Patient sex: M
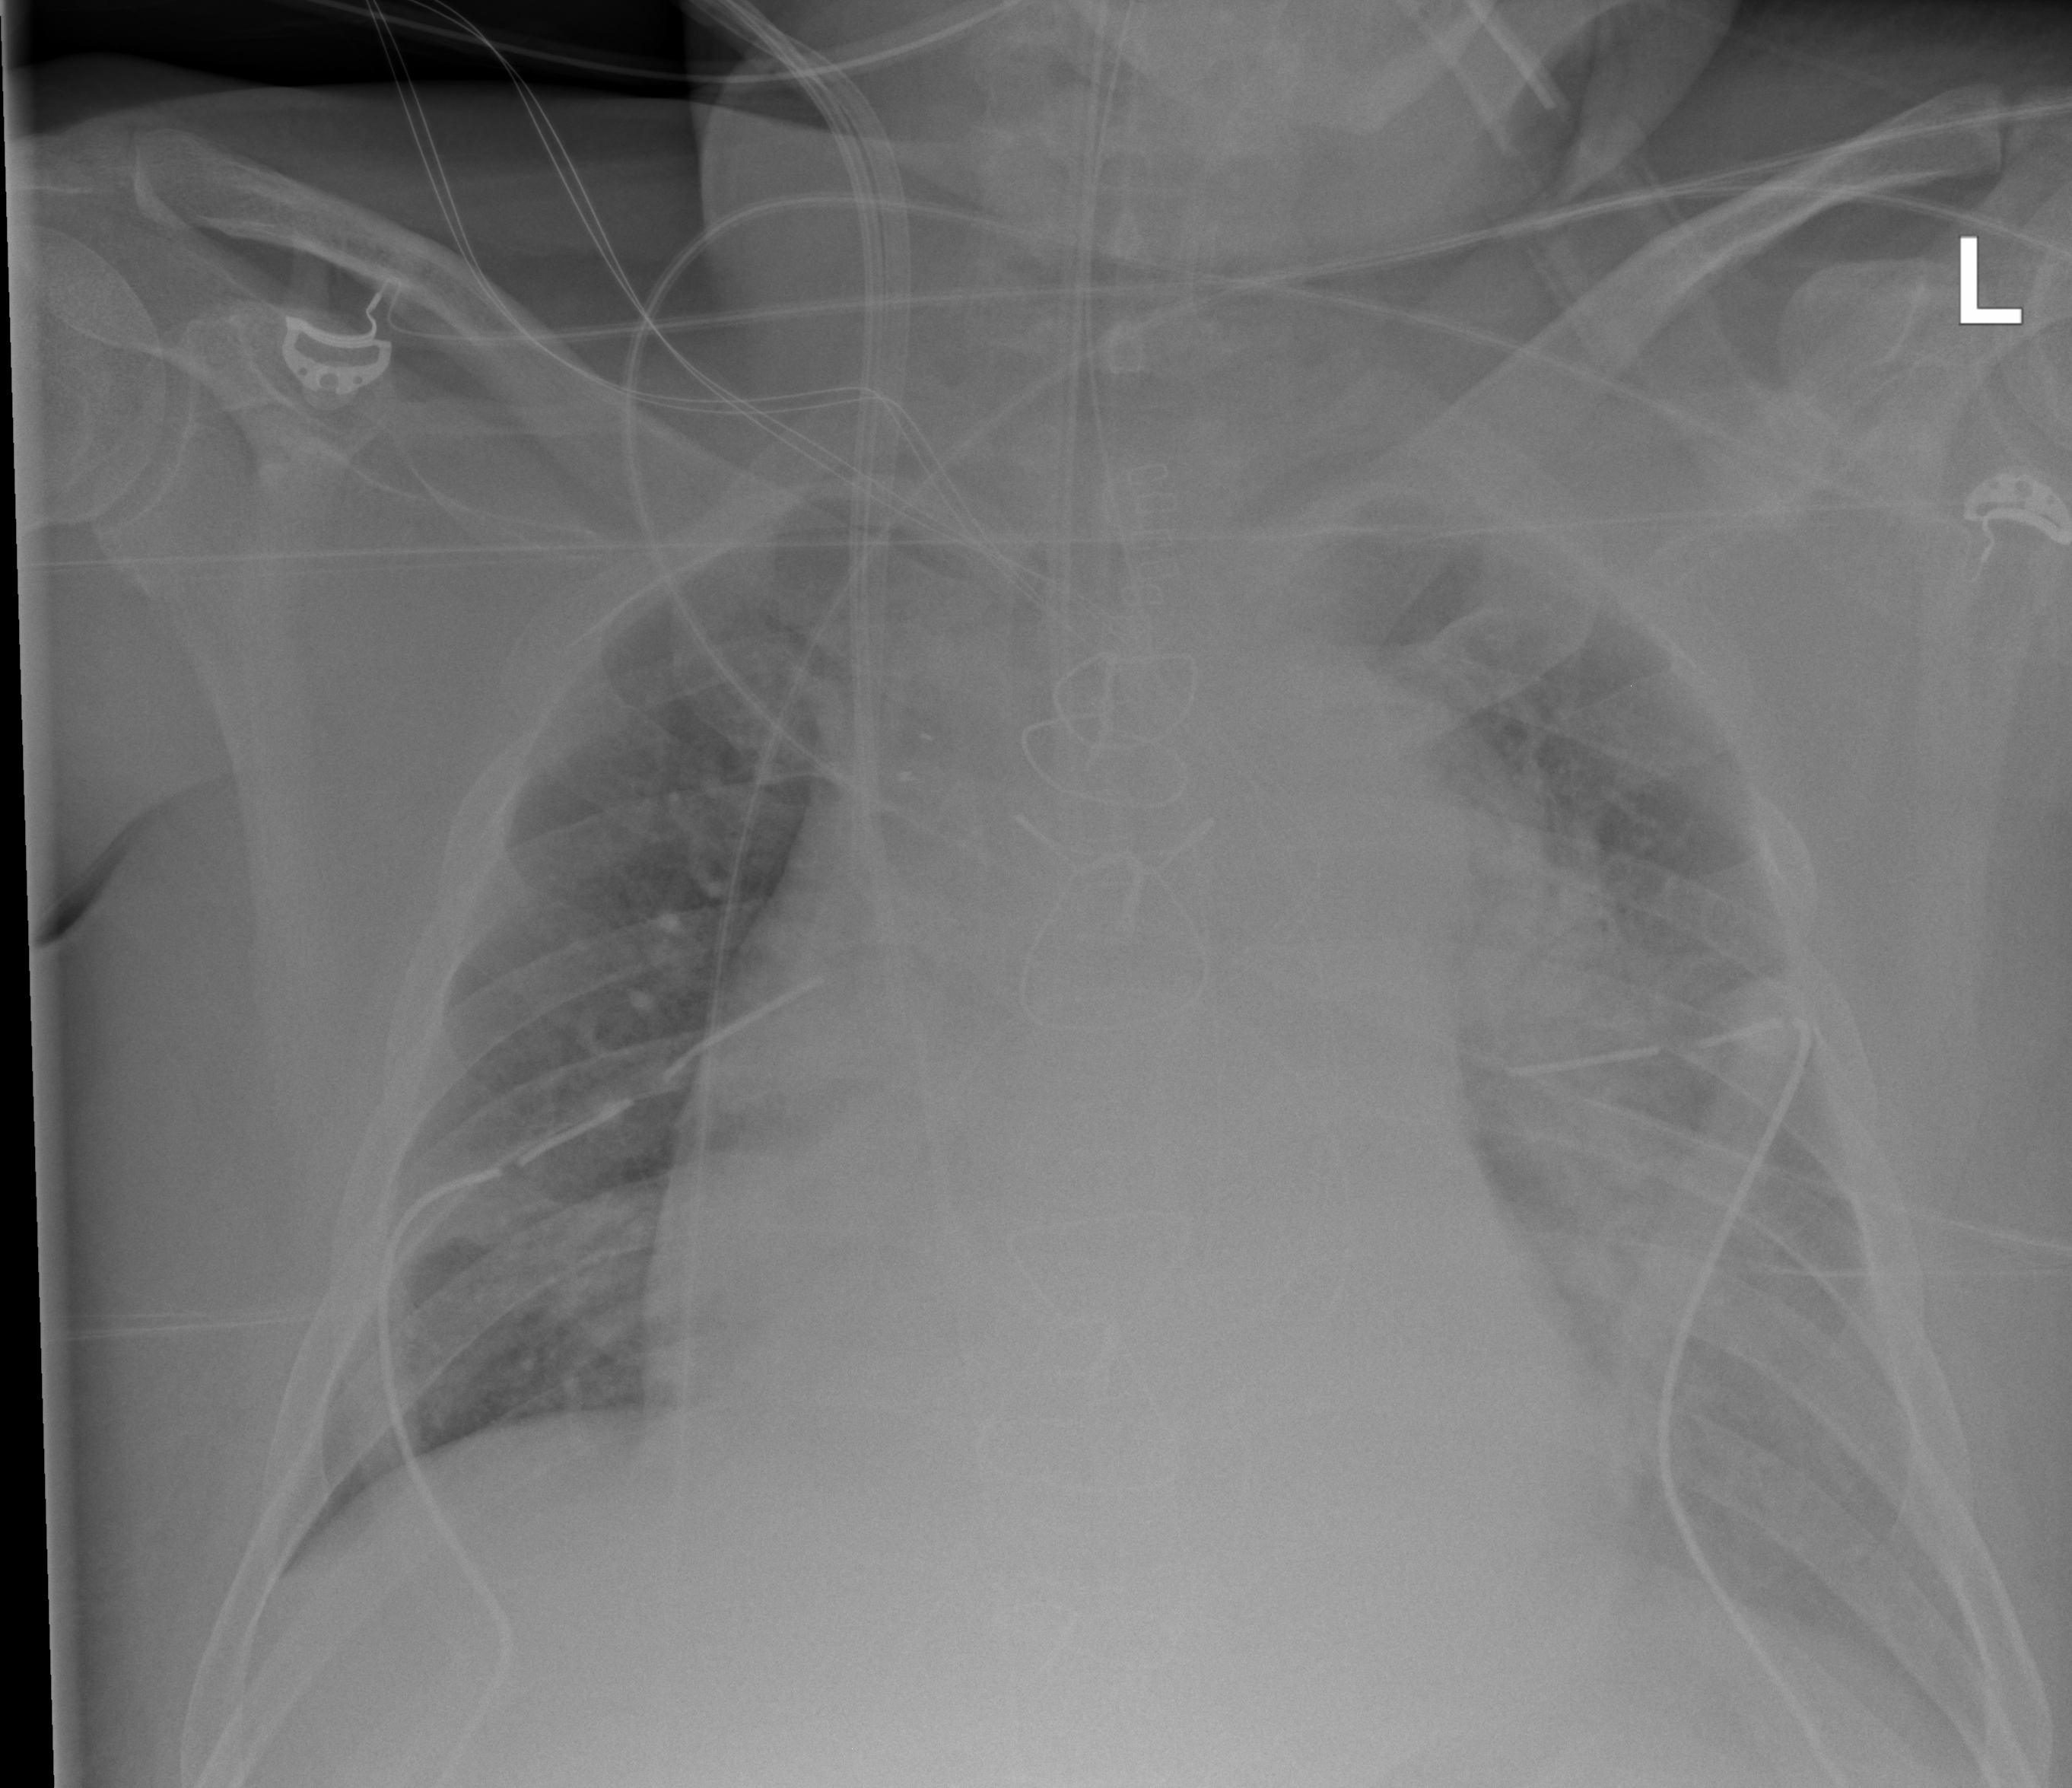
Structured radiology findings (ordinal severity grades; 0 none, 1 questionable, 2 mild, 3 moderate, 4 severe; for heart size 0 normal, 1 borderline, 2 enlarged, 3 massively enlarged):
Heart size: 2
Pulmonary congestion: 2
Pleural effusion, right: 0
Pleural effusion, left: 2
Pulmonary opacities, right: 0
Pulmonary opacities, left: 0
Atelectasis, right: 0
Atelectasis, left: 2